Question: I am trying to implement same feature in an application

I am able to fetch the list of my all friends and his profile pictures Through Facebook Grap API by using javascript SDK.
'''
FB.api('me/friends?fields=name,picture.width(80).height(80)', function(response){
.........
})
'''
But i just want to fetch the list of those friend who are associated with an in other words those who have joined my website through facebook. Also is there any way to fetch of a particular user on the basis of and ?
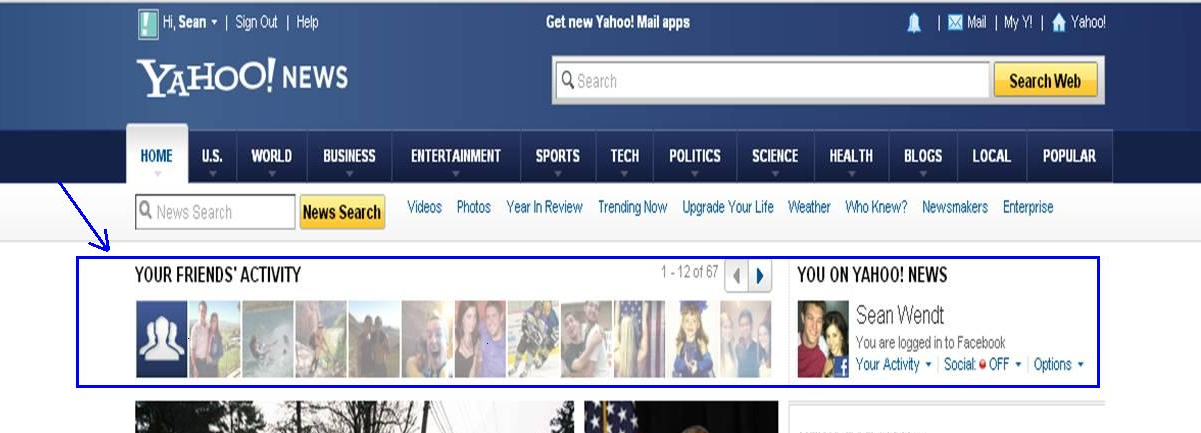
Answer: > But i just want to fetch the list of those friend who are associated with an app id in other words those who have joined my website through facebook.
<URL>
> Also is there any way to fetch activity feed of a particular user on the basis of user id and app id ?
You can read everything that is public using just your app access token. To get stuff that has limited visibility (for friends only f.e.), you should use the access token of the current user.